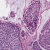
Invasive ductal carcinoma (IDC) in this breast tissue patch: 1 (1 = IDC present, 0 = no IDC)